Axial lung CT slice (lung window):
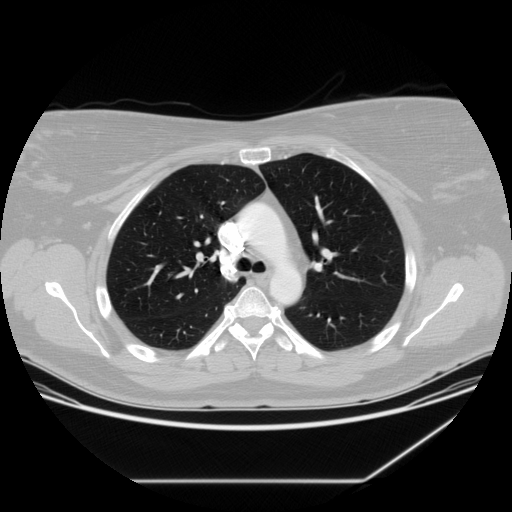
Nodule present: no